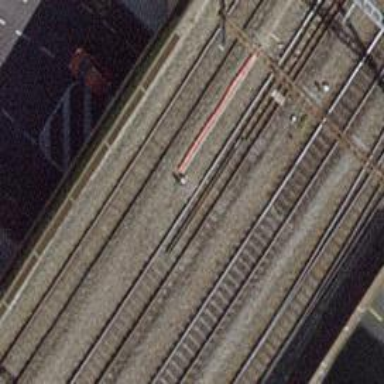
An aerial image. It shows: Single railway track with electrification through contact line.